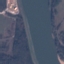
Label: River